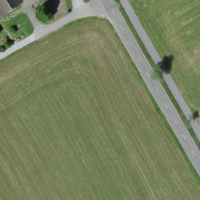
EUNIS habitat code: 52
Species observed at this site:
Picea abies